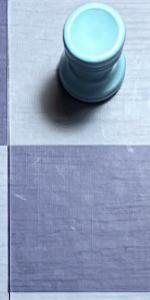
Label: Empty